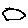
Label: hexagon